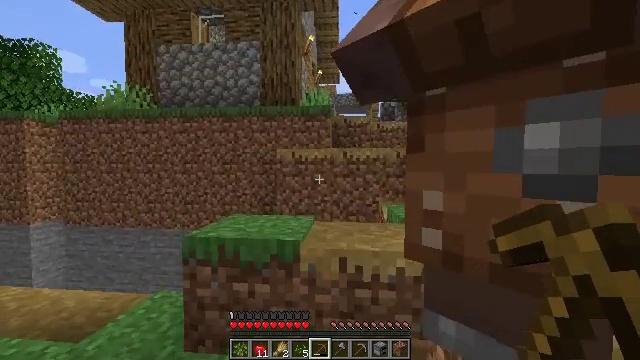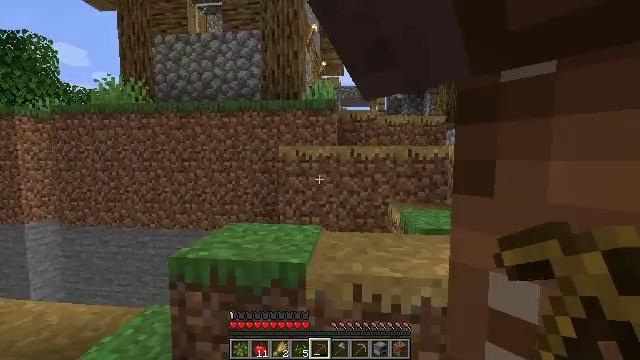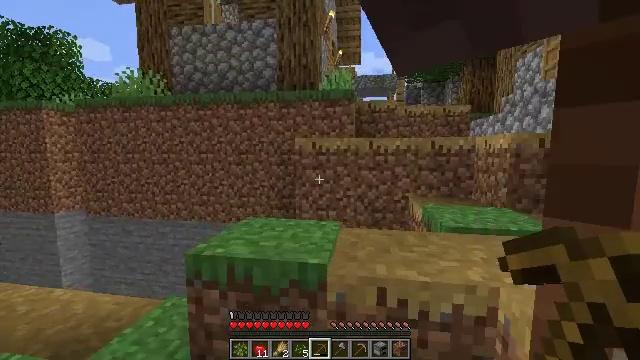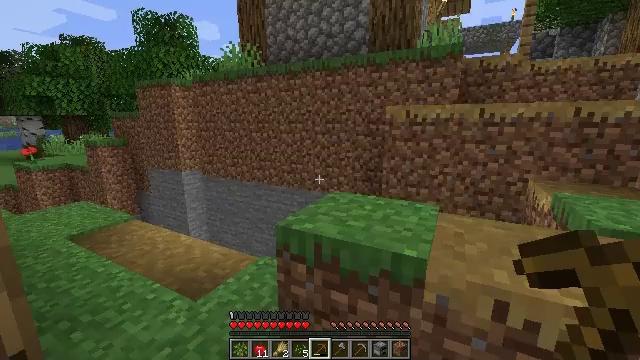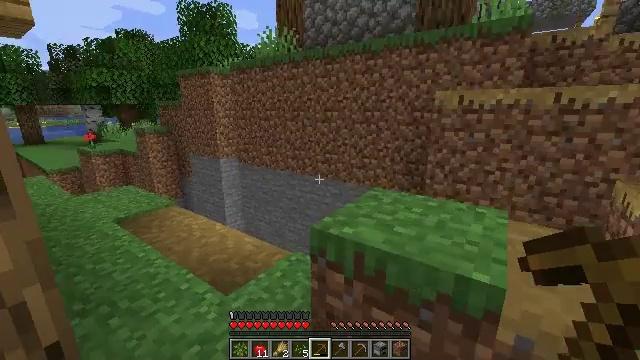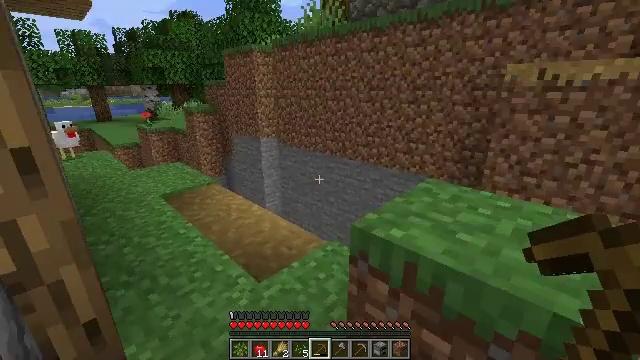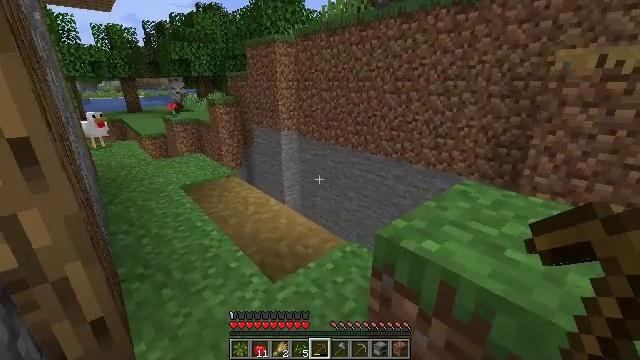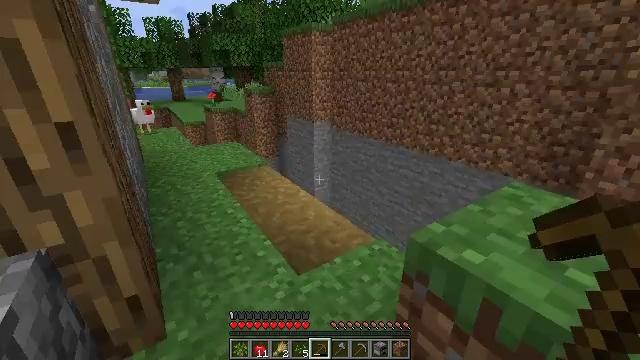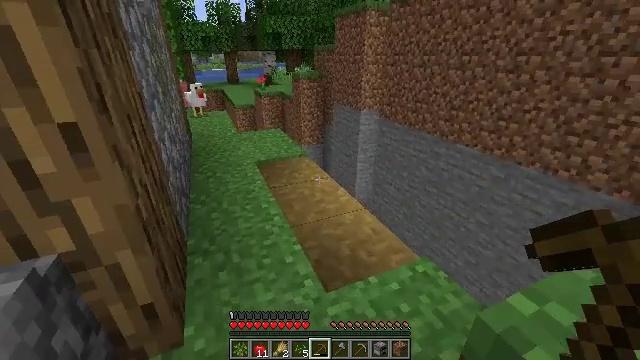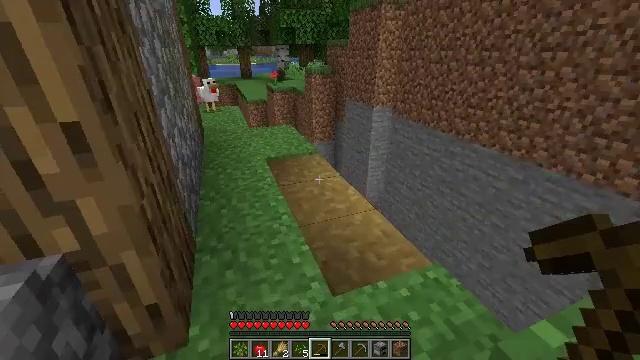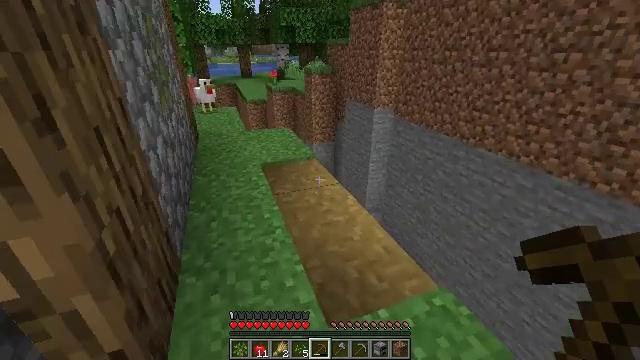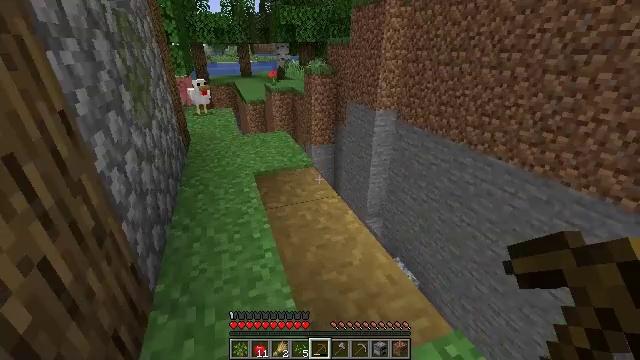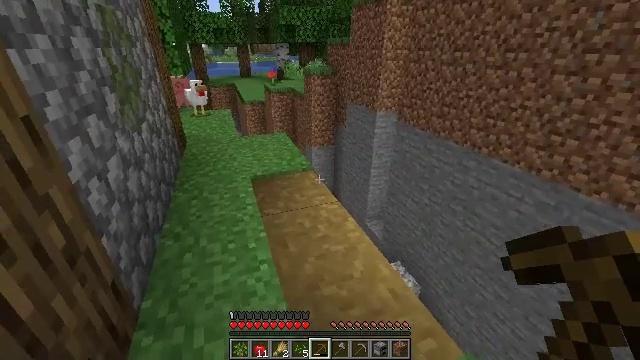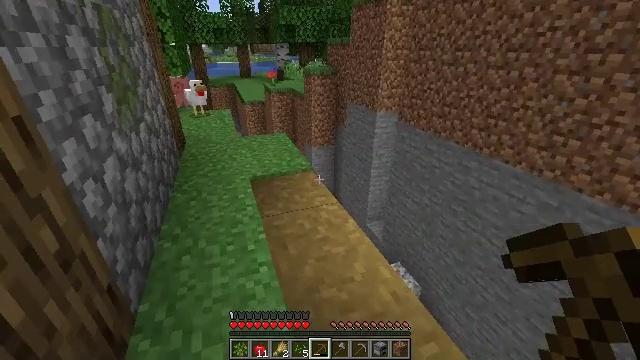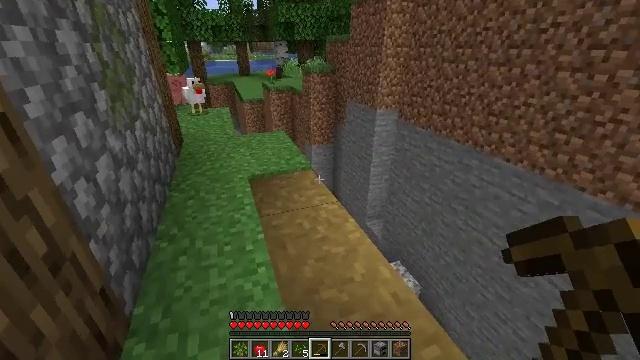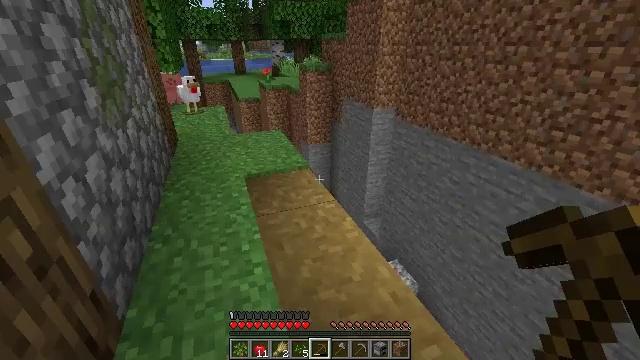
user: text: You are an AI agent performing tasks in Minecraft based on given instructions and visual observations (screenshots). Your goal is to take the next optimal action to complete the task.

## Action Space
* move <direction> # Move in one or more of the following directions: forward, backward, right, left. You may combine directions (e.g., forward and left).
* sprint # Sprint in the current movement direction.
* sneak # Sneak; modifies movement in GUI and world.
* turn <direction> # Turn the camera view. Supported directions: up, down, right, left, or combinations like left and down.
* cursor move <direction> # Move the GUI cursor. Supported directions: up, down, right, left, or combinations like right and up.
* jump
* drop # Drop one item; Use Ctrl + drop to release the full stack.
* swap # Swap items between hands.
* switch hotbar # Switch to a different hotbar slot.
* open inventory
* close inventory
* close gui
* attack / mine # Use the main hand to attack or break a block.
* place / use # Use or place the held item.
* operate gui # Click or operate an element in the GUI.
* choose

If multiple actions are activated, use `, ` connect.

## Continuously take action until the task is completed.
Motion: motion action
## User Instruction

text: Collect some oak leaves.
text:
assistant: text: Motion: move forward, turn down
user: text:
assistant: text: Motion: move forward, turn left and down
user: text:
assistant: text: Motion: move forward, turn left and down
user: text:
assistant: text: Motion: move forward, turn left and down
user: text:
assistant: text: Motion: move forward, turn left and down
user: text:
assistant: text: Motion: move forward, turn left and down
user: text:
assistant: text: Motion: move forward, turn left and down
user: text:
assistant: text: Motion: move forward, turn left and down
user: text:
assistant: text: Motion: move forward, turn left
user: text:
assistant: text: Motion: move forward
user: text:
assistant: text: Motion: move forward
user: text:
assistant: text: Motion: no_op
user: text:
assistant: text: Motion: no_op
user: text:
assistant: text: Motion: no_op
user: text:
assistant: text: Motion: no_op
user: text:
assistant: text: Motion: no_op
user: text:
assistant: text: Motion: no_op
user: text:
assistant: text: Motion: turn left and down
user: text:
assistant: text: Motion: turn left
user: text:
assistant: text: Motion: no_op
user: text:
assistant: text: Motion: no_op
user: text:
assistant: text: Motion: no_op
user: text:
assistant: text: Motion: no_op
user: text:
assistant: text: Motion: no_op
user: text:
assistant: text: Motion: move forward
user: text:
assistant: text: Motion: move forward, turn left
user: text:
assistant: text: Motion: move forward, turn left
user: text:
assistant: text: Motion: move forward, turn left
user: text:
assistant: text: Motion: move forward, turn left
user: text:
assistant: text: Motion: move forward, turn left